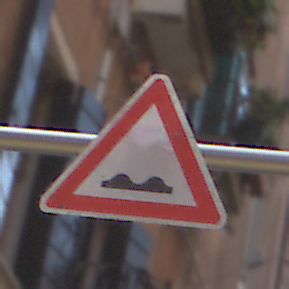
Verkehrszeichen: UnebeneFahrbahn
Umgebung: Outdoor, Urban
Tageszeit: Midday
Wetter: Clear
Licht: Natural
Jahreszeit: NotSpecified
Kontrast: HighContrast